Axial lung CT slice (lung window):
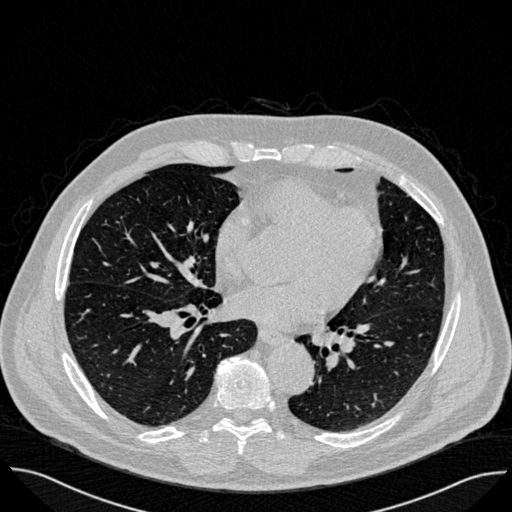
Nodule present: no